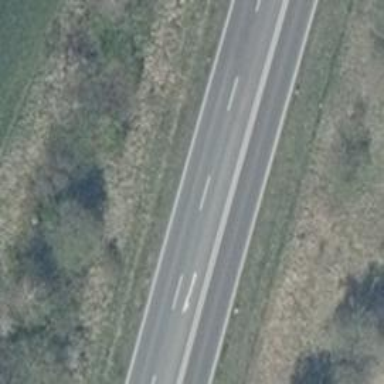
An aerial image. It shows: Asphalt trunk highway designated as motorroad.